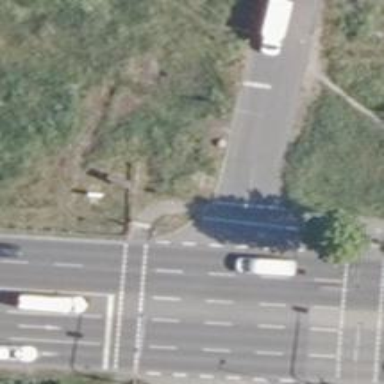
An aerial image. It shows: Cycleway with asphalt surface. There is crossing with traffic signals for cyclists.